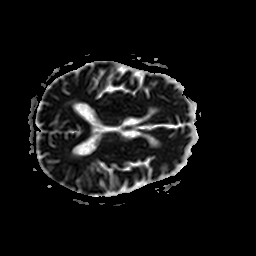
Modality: ADC
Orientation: axial
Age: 80
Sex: female
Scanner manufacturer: philips
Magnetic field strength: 1.5 T
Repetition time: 4.81 s
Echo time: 0.07764 s